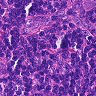
Metastatic tissue present: no